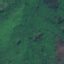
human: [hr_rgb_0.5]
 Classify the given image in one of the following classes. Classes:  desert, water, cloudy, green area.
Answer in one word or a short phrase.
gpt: green area